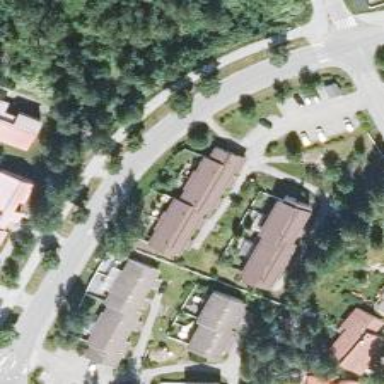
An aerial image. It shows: Living street.